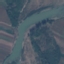
Land use / land cover: River